Question: Delete Line(Key Bindings-Deletions-Delete Line) is a very useful shortcut, but when I update my xcode to 9.0(9A235) it does not take effect. Why?

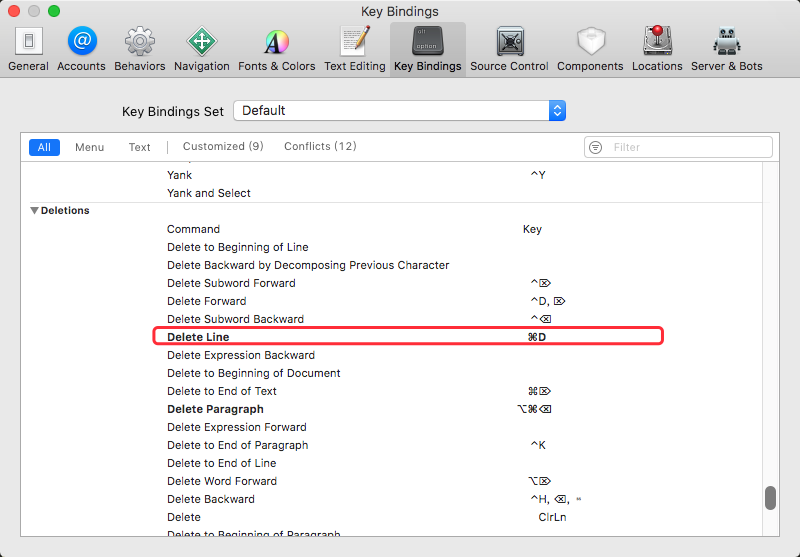
Answer: Apple fixed KeyBindings in new <URL>.
Now it works in a stable version of <URL>